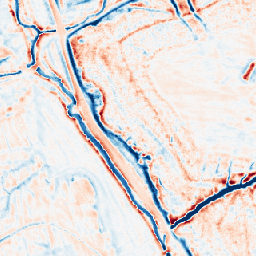
Category: edge_preserving
Decomposition family: bilateral
Decomposition parameters: d: 15
sigma_color: 100
sigma_space: 100
Upsampling method: nearest
Upsampling parameters: scale: 8
Upsampling scale: 8